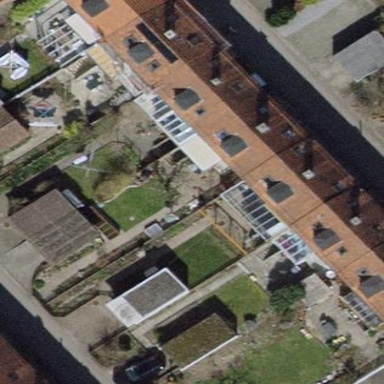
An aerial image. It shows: Gabled house with tiled roof.